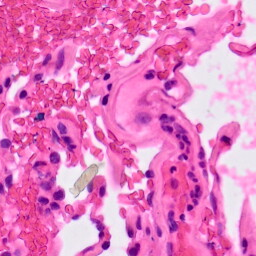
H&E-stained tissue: Lung